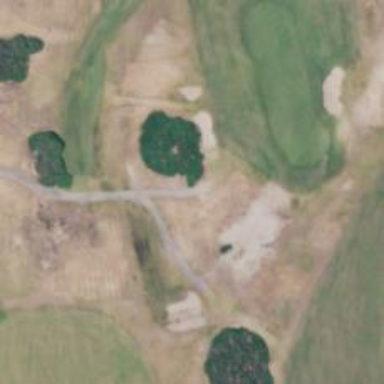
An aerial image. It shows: Path designated for golf carts.